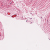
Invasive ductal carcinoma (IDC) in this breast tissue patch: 0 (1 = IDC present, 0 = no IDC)